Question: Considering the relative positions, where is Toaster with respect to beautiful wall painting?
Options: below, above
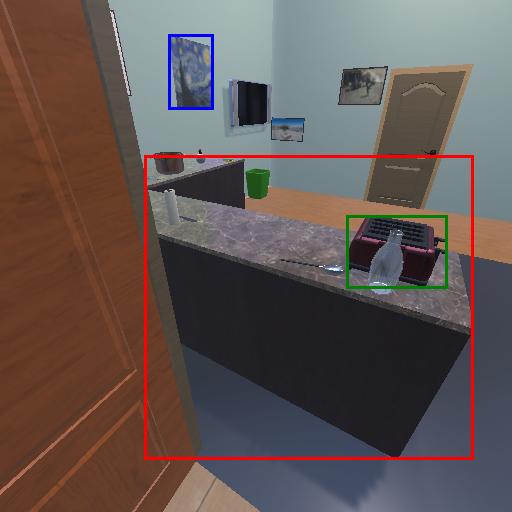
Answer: below